Question: I've seen all kinds of shapes from tvs to eggs to simple triangles. But how would one make a hyperbolic shape, similar to this nuclear tower shape?

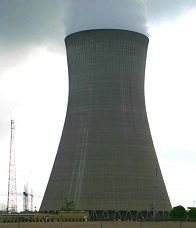
Answer: How about using a 'border-radius' with ':before' and ':after' pseudo elements?
<URL>
Here am using a wrapper element with a 'class' - '.wrap' and than am nesting a child element with a 'class' - '.object', now I will break up the selectors explanation for you, first, am assigning 'position: relative;' for the parent element so that the 'absolute' positioned child elements don't fly out in the wild.. second is I am using an element with 'overflow: hidden;' which is important so that the rounded 'pseudo elements' are hidden..
And at last, I use ':before' and ':after' pseudo elements and 'position' them using 'absolute', and than we have to set it correctly using 'top', 'left', 'right' properties respectively.
'''
<div class="wrap">
<div class="object"></div>
</div>
.wrap {
position:relative;
}
.object {
margin: 100px;
position: relative;
overflow: hidden;
background: #fafafa;
width: 180px;
height: 215px;
border-top: 1px solid #aaa;
border-bottom: 1px solid #aaa;
}
.object:before,
.object:after {
content: "";
background: #fff;
position: absolute;
top: -53px;
width: 300px;
height: 320px;
border-radius: 300px;
}
.object:before {
left: -263px;
border-right: 1px solid #aaa;
}
.object:after {
right: -263px;
border-left: 1px solid #aaa;
}
'''